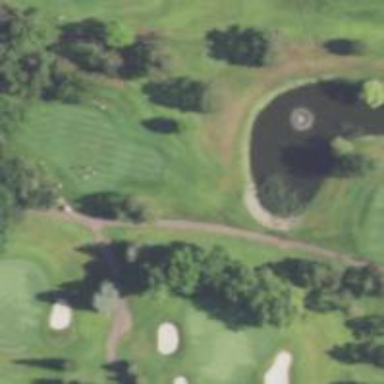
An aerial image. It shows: Area of rough grass used for golf.